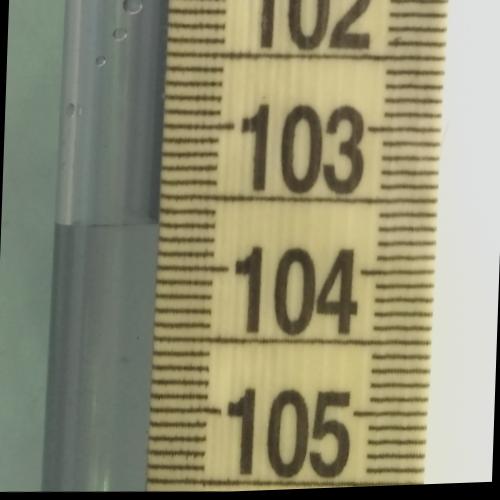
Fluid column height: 103.7 cm